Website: bh-photo
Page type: address-validator
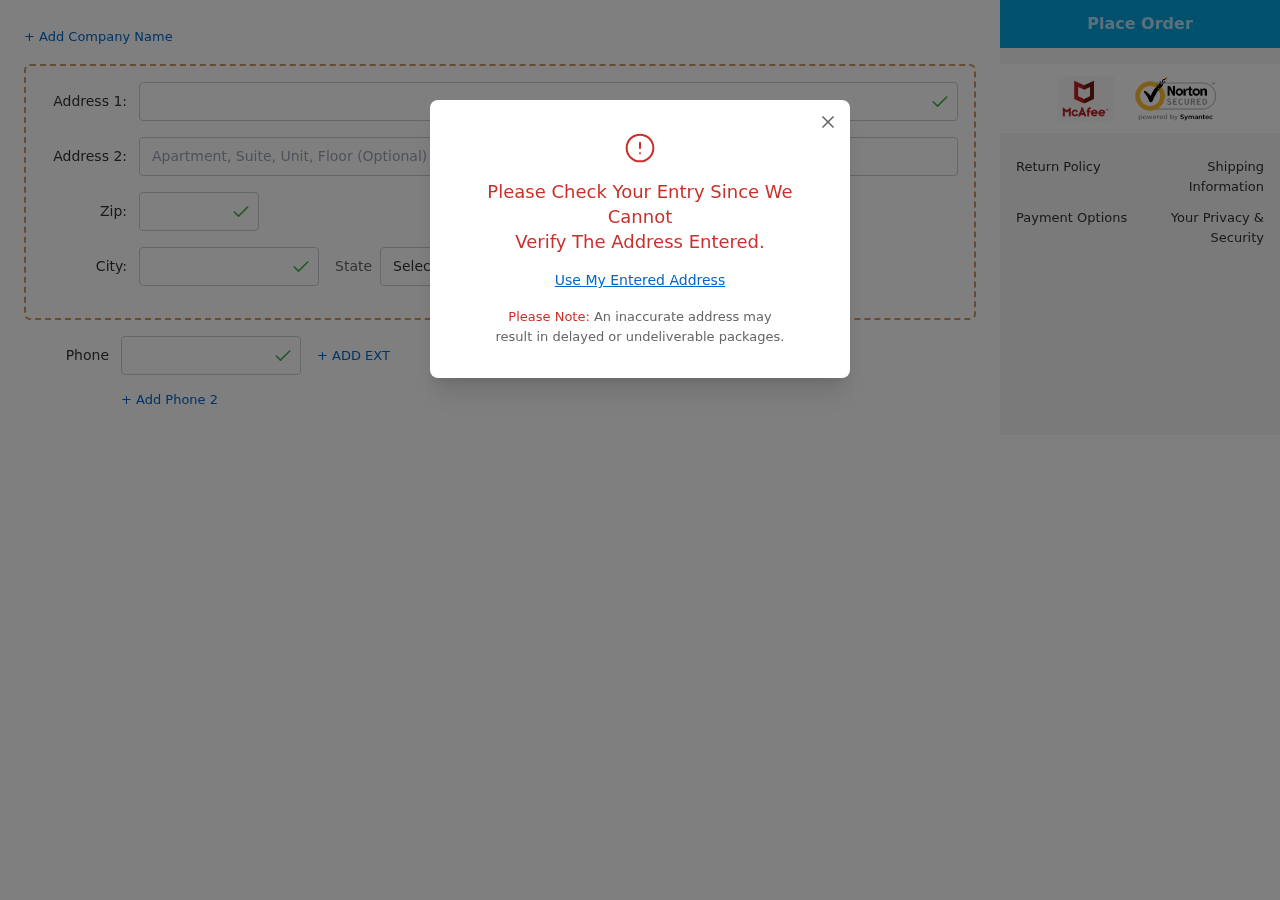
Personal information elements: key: PII_CITY
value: East Andrew
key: PII_PHONE
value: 4053989303
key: PII_POSTCODE
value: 44722
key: PII_STATE_ABBR
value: PA
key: PII_STREET
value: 7613 Kimberly Ridge
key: PII_STREET2
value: Apt. 922